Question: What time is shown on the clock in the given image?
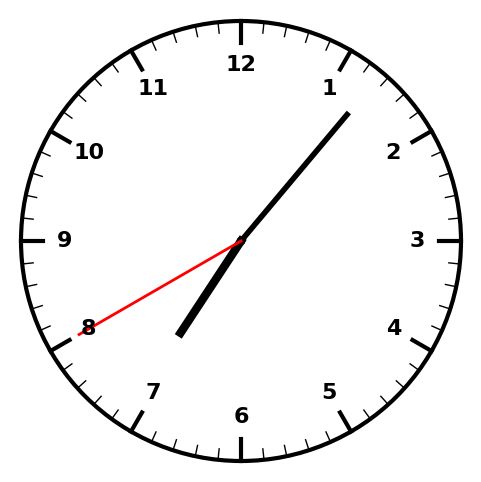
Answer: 07:06:40